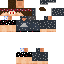
A female human skin with dark skin, wearing brown long hair dressed in a blue hoodie and black shorts, featuring a closed mouth.